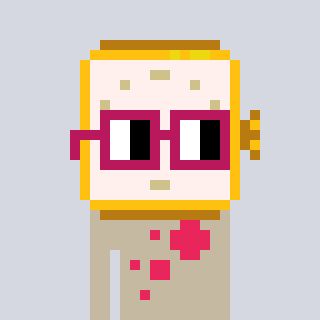
a pixel art character with square dark red glasses, a watch-shaped head and a bege-colored body on a cool background